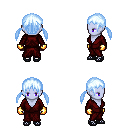
a pixel art fantasy rpg character, female body template, dark elf, purple skin, red robe, metal pants, white cyan twin-tailed hairstyle, gold gloves, ghillies, four views (front, back, left, right), 2x2 character sprite sheet, small pixel art, hard edges, no anti-aliasing